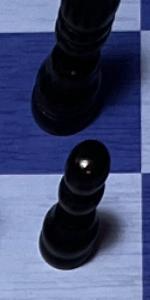
Label: Pawn_Black